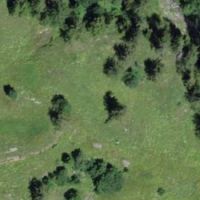
EUNIS habitat code: 23
Species observed at this site:
Rumex alpinus